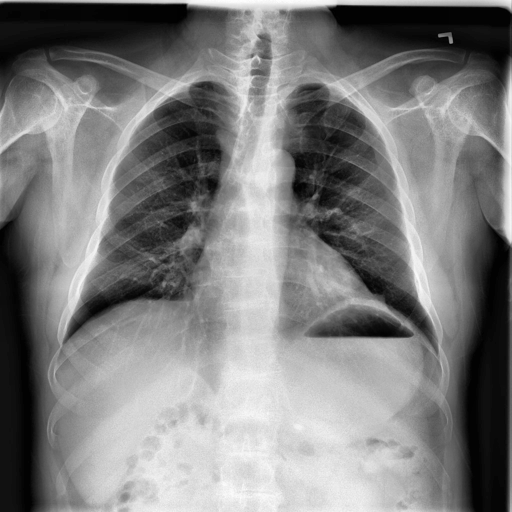
Finding: NORMAL